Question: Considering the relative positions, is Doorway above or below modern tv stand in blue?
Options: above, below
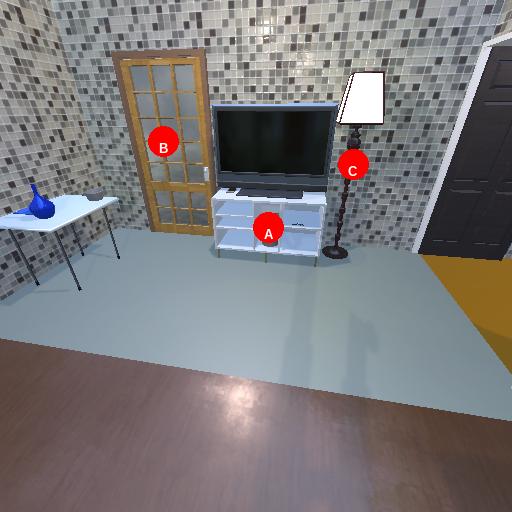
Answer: above